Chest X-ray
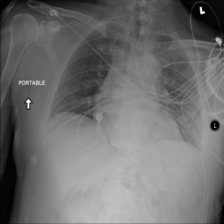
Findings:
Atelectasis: negative
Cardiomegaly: negative
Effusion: negative
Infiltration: negative
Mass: negative
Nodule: negative
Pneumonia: negative
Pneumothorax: negative
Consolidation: negative
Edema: negative
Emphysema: negative
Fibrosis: negative
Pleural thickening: negative
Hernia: negative